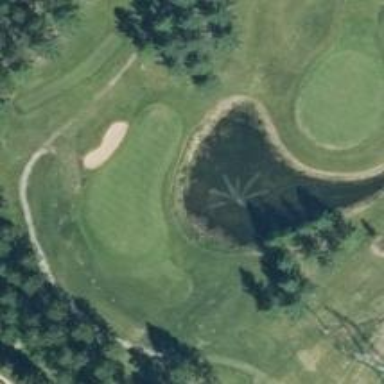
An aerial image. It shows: Golf hole.